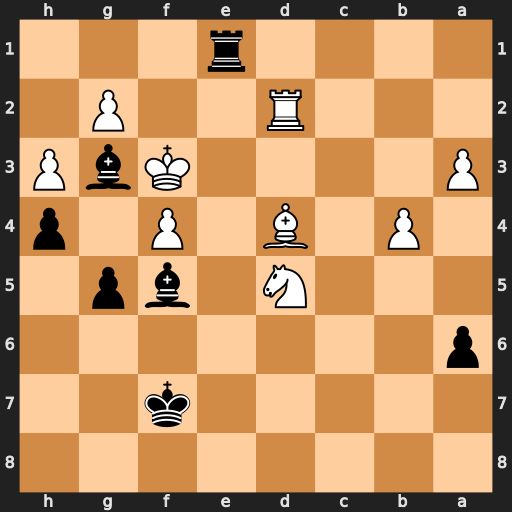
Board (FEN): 8/5k2/p7/3N1bp1/1P1B1P1p/P4KbP/3R2P1/4r3
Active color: b
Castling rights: -
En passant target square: -
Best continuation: g4+ hxg4 Be4#